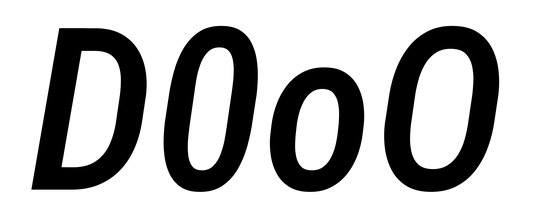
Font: Roboto-Italic_Condensed_Medium_Italic